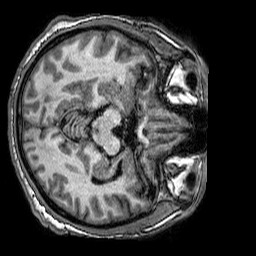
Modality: T1w
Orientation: axial
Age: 62
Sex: male
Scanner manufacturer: philips
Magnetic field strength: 1.5 T
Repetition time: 0.007104 s
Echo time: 0.003211 s